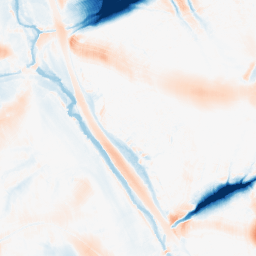
Category: morphological
Decomposition family: morphological_ellipse
Decomposition parameters: operation: average
width: 50
height: 50
Upsampling method: quartic
Upsampling parameters: scale: 4
Upsampling scale: 4